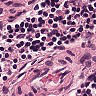
Metastatic tissue present: no